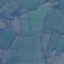
Land use / land cover class: Pasture